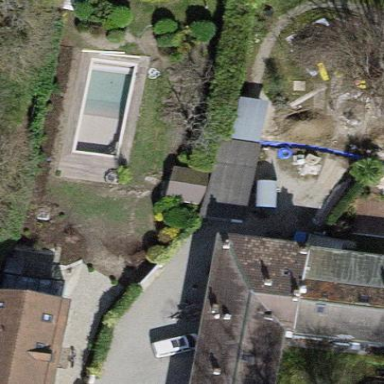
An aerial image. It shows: Garden enclosed by fence.